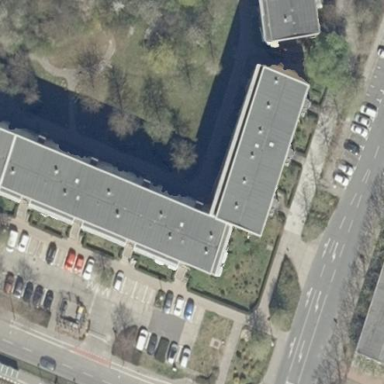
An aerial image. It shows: Apartment building with flat roof.